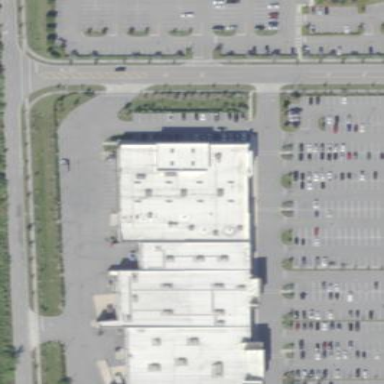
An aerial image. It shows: Retail building.